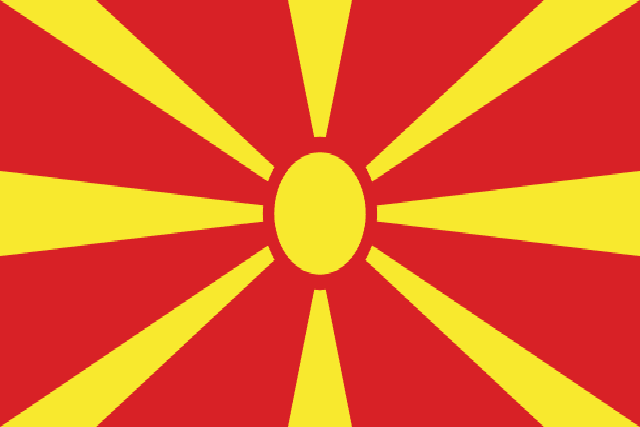
Country: North Macedonia
Country code: mk